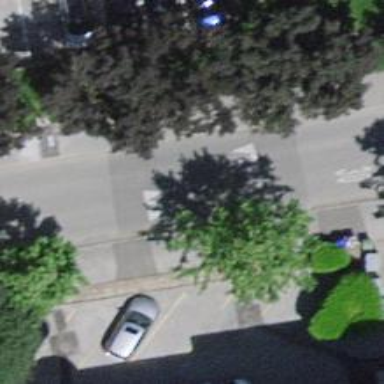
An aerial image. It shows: Traffic calming table.